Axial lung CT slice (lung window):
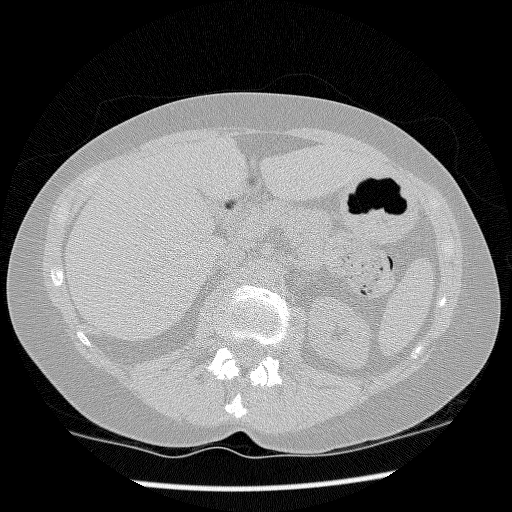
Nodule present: no